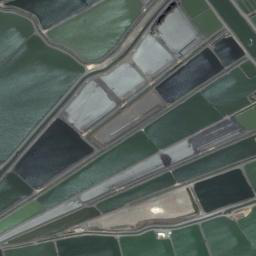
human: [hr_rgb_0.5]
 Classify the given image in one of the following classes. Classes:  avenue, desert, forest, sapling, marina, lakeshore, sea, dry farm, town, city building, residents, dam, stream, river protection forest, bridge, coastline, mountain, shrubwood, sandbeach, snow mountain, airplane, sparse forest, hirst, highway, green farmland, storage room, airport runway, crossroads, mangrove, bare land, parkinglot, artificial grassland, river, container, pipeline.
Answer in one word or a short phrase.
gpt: green farmland